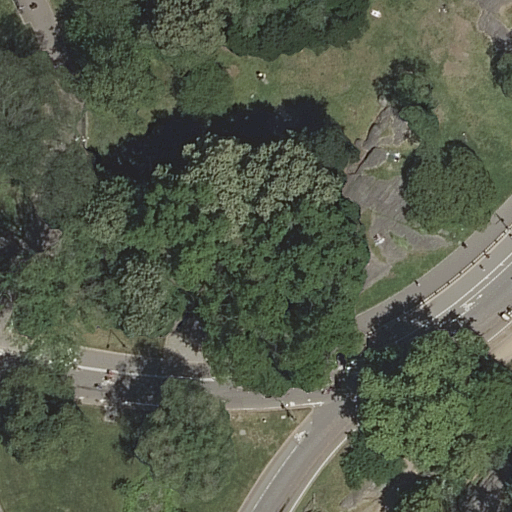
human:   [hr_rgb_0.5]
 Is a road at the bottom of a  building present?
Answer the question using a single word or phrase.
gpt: no

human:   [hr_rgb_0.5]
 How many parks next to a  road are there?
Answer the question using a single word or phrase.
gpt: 1

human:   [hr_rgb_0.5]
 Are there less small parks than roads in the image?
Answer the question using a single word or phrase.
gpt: yes

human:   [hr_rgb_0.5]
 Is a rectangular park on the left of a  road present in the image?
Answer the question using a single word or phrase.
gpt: no

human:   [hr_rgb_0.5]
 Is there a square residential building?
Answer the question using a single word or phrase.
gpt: no

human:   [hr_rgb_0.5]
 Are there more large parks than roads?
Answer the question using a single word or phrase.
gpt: no

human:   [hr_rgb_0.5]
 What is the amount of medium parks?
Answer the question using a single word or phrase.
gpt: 0

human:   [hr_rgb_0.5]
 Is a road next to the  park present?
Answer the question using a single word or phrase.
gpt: yes

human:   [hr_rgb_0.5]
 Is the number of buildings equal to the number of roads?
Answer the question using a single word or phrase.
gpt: no

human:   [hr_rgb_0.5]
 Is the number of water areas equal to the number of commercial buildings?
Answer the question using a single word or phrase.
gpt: yes

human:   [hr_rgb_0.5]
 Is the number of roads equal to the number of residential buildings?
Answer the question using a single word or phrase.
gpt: no

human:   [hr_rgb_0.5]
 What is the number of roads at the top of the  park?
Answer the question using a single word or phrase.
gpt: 0

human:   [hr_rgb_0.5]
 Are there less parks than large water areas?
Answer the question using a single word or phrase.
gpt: no

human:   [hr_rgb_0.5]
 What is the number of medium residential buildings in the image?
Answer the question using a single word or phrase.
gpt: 0

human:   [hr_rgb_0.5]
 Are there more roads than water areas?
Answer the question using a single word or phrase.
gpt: yes

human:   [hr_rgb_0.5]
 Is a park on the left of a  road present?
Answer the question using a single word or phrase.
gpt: no

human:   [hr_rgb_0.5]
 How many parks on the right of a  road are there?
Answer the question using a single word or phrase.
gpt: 0

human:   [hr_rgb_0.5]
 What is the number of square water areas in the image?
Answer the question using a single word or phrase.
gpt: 0

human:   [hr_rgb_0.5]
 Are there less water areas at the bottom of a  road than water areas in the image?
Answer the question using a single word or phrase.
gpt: no

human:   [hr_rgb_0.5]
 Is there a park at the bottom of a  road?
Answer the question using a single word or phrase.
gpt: no

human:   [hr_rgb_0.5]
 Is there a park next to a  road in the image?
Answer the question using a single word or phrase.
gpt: yes

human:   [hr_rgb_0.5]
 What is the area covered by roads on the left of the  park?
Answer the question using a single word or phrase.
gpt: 0m2

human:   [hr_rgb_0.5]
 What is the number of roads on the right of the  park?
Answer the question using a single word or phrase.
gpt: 2

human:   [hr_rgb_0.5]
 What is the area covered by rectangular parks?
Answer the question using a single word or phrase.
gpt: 10625m2

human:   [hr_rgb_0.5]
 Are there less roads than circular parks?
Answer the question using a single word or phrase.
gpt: no

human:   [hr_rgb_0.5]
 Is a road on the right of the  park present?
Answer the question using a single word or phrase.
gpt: yes

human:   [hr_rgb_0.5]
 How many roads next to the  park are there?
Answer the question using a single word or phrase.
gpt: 6

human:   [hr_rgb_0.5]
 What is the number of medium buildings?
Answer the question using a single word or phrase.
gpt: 0

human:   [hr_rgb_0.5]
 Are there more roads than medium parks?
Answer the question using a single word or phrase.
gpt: yes

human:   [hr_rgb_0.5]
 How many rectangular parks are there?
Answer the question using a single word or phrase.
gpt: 1

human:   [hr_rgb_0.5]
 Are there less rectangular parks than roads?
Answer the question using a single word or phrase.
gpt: yes

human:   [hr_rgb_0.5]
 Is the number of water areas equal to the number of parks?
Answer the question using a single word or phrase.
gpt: no

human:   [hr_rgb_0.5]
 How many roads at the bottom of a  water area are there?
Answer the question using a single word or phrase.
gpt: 0

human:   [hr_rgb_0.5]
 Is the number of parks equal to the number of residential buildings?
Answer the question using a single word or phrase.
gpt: no

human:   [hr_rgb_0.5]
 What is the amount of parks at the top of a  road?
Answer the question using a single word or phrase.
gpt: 1

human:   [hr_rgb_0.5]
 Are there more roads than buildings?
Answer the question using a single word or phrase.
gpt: yes